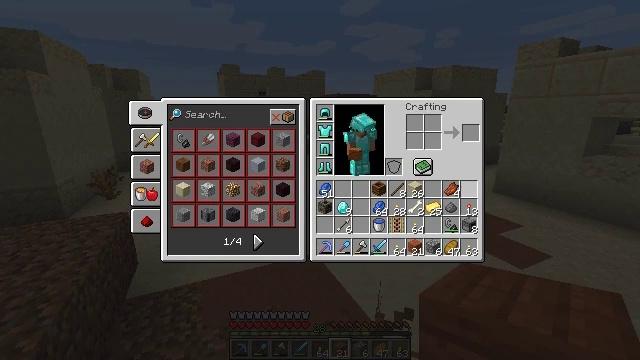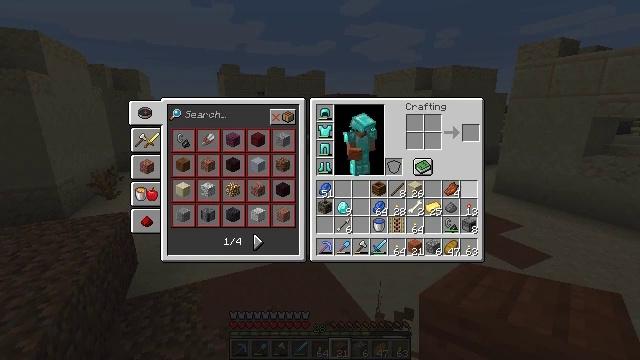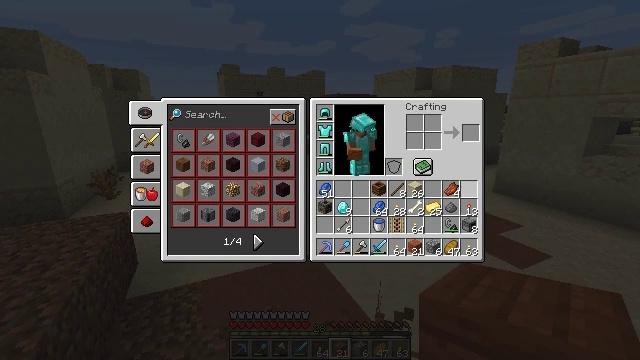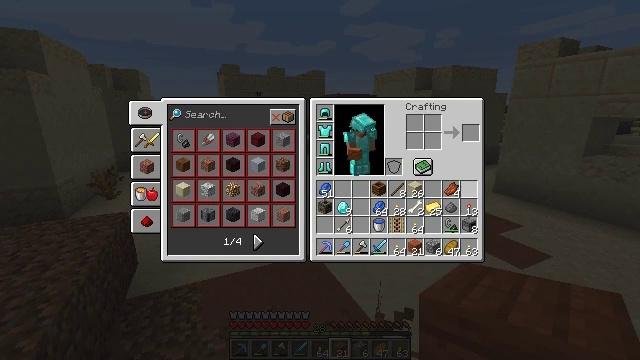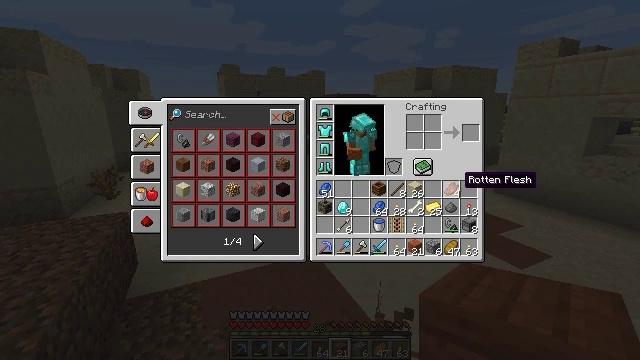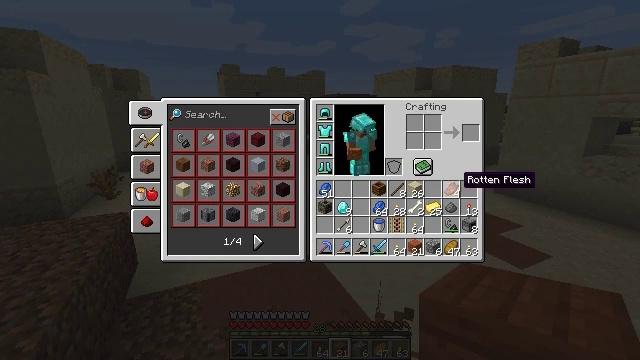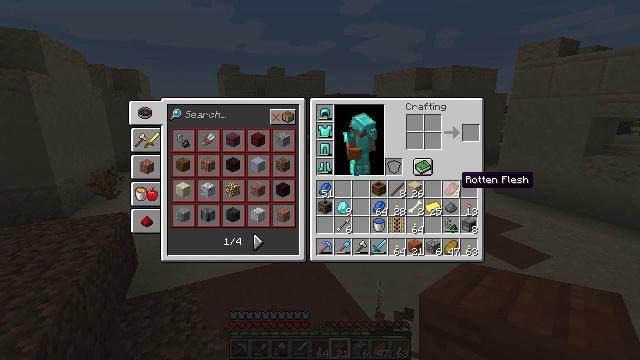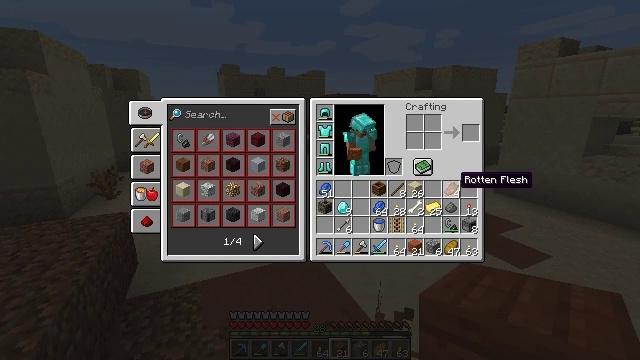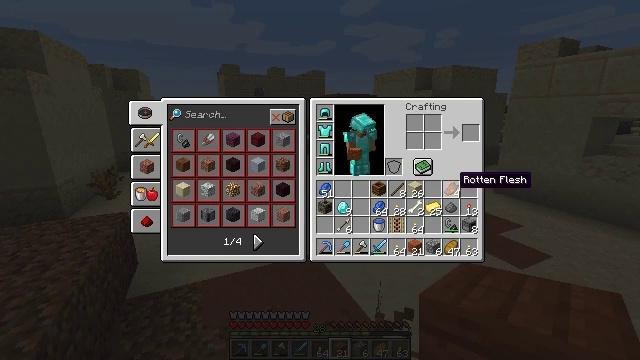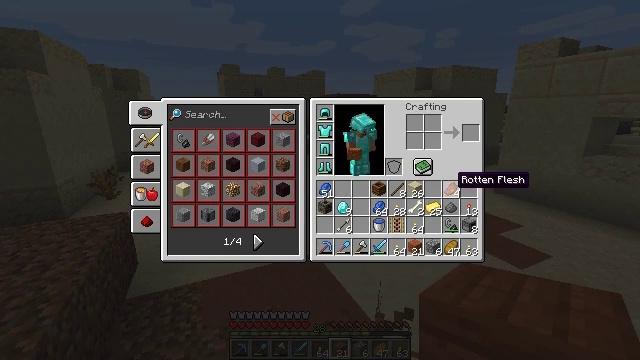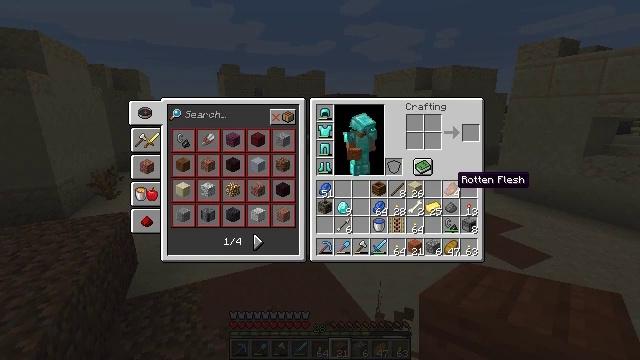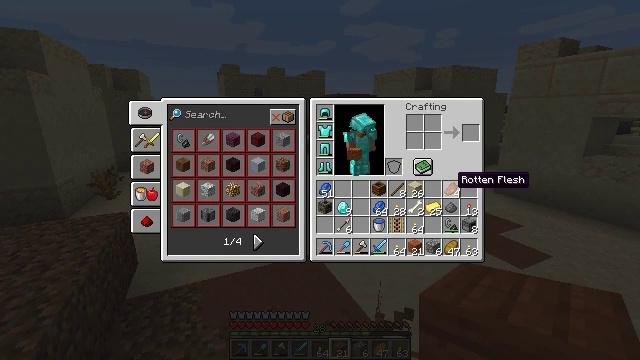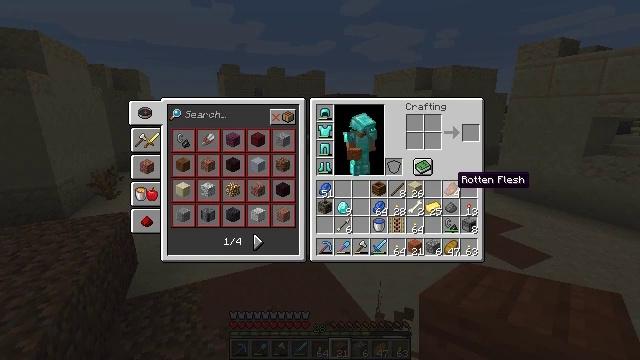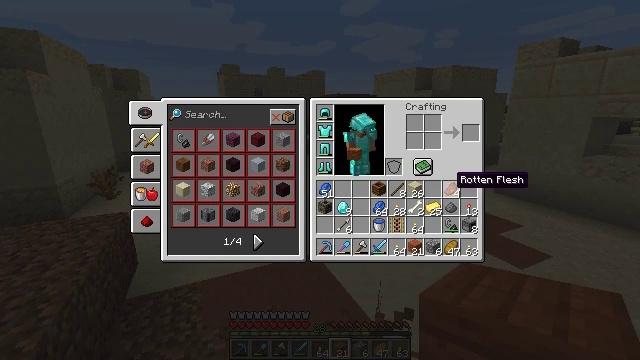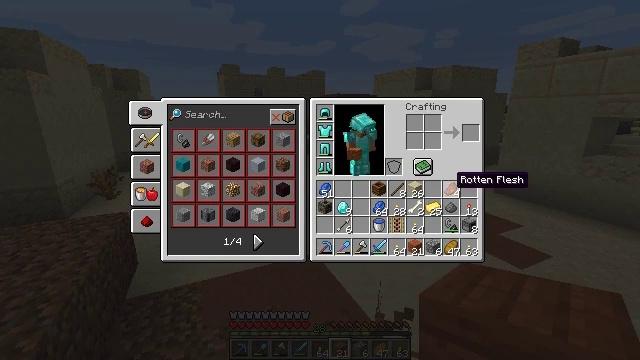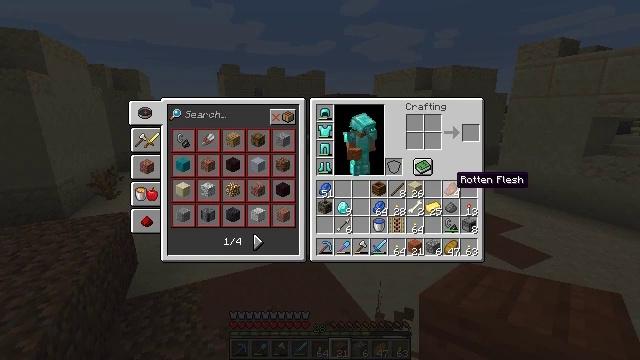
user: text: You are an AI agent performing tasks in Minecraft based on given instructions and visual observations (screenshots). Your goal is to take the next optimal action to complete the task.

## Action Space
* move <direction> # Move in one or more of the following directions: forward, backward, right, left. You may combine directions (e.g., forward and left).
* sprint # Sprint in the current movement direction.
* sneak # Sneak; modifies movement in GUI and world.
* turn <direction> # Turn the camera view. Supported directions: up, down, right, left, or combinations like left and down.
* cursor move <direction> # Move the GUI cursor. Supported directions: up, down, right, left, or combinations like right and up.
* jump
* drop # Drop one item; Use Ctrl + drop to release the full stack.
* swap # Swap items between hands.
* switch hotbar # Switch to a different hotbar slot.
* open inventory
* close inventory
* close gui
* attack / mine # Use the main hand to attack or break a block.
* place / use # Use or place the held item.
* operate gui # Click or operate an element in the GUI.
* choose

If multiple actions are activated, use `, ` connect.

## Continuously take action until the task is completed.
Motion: motion action
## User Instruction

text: Drop a composter.
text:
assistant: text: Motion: no_op
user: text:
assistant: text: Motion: no_op
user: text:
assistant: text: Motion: no_op
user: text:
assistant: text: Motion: no_op
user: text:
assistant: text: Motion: no_op
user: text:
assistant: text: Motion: no_op
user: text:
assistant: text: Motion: no_op
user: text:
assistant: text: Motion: no_op
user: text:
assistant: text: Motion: no_op
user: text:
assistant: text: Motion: no_op
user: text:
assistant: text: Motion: no_op
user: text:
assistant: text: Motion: no_op
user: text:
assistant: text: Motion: no_op
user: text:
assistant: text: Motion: no_op
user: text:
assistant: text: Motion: no_op
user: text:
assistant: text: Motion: no_op
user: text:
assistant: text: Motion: cursor move left
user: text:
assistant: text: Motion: cursor move left
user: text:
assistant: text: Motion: cursor move left
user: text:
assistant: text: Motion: no_op
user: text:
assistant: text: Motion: no_op
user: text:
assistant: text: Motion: no_op
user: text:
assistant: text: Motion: no_op
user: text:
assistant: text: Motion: no_op
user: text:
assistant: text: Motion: no_op
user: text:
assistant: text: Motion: no_op
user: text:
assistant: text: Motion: no_op
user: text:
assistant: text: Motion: operate gui
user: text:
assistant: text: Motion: operate gui
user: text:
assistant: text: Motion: operate gui